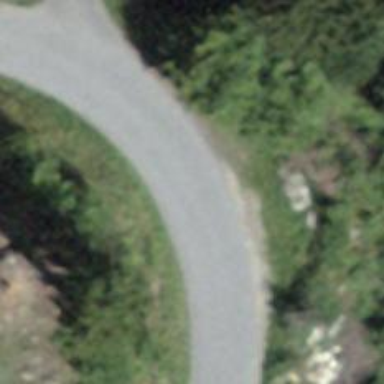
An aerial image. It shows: Unclassified paved road.